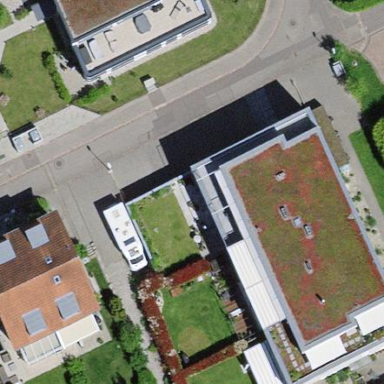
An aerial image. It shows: Building.